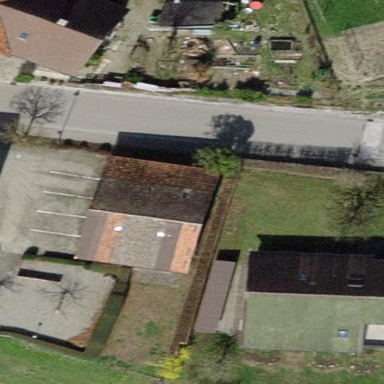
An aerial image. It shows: Rural barn.